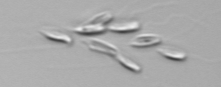
Label: Dinobryon